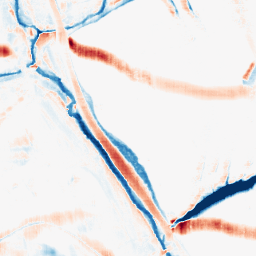
Category: morphological
Decomposition family: morphological_rect
Decomposition parameters: operation: average
width: 10
height: 20
Upsampling method: sinc_blackman
Upsampling parameters: scale: 8
kernel_size: 16
Upsampling scale: 8